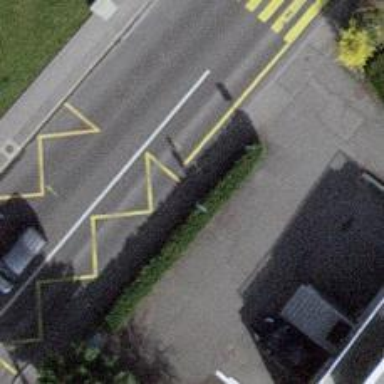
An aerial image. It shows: Asphalt sidewalk leading to public transport platform.